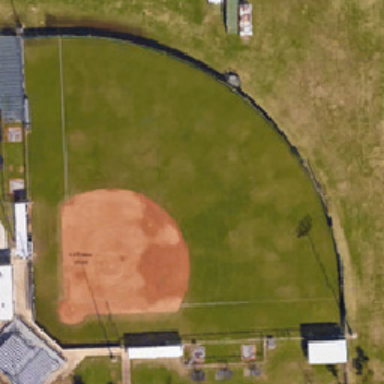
This is a meadow several buildings and a path .